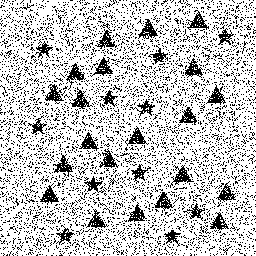
Squares: 0
Triangles: 21
Stars: 11
Total shapes: 32